Question: My worst nightmare are date objects, so I've created a fiddle to see how it works, and try to find a solution for in the following format '2015-10-05T11:49:13.587Z' but taking care of current timezone.
Basically, I want to be able to write 'new Date()' (or similar) and get '2015-10-05T09:49:13.587Z' instead of '2015-10-05T11:49:13.587Z'.
It seems that the only methods displaying the correct date/time are:
- 'moment().format()'- 'new Date().toLocaleString()'- 'moment().toLocaleString()'- 'moment().format().toLocaleString()'
But none of them are returning a date object like the one I want. What's the proper method to deal with it then?
Please, check my tests: <URL>

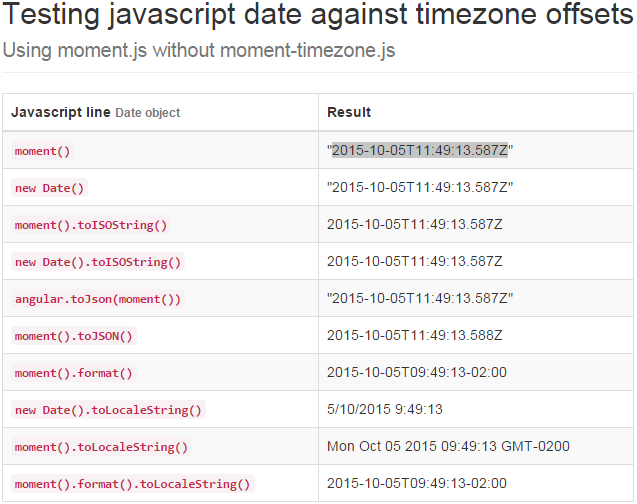
Answer: > Basically, I want to be able to write 'new Date()' (or similar) and get '2015-10-05T09:49:13.587Z' instead of '2015-10-05T11:49:13.587Z'.
The value you're asking for is two hours earlier. It would be invalid to convert it in this way.
I think you are confusing two very different things:
- UTC is not a format. It is a system of timekeeping. When we say "in UTC", we mean that the time value is presented in Universal Time - which is the same all over the planet, and is roughly the same as GMT (the time in Greenwich, England without considering daylight saving time). If you're local time is two hours behind UTC, then UTC is two hours ahead of your local time.- The ISO-8601 format is a string representation for dates and times. There are several forms, and the one you've expressed is the of a . In other words, it represents the actual instant that an event occurs, in terms of a date, a time, and a relationship to UTC.In this format, the 'Z' specifically means "the value presented here is already in terms of UTC". It is roughly the same as using '+00:00'.
Therefore, if the value in UTC as an ISO8601 string is '2015-10-05T11:49:13.587Z', then the corresponding local value (assuming UTC-2 as you stated), is '2015-10-05T09:49:13.587-02:00'. This is still in ISO8601 format, but is no longer in UTC.
The easiest way to get this is with moment.js, using 'moment().format()'.